Field crop: tomato
Growth stage: 2
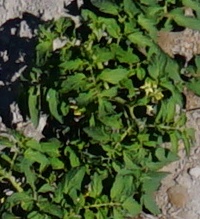
Species: tomato